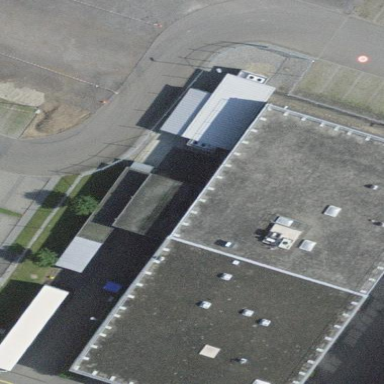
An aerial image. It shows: Industrial building.